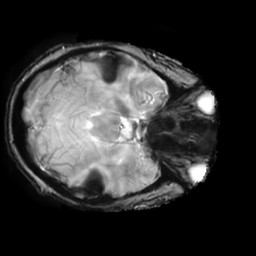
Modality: T2starw
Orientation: axial
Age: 48
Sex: female
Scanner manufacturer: ge
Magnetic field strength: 3 T
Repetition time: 0.65 s
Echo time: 0.02 s